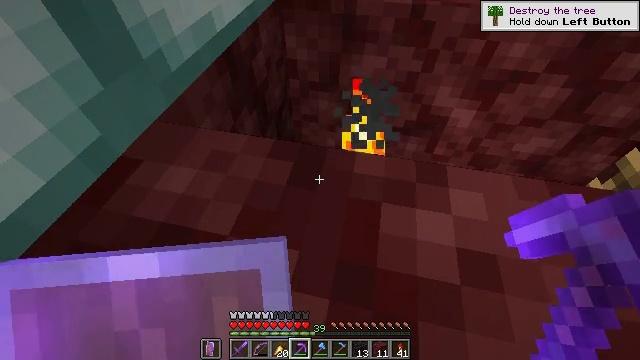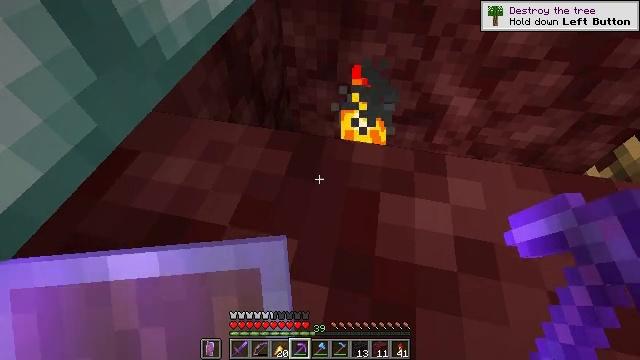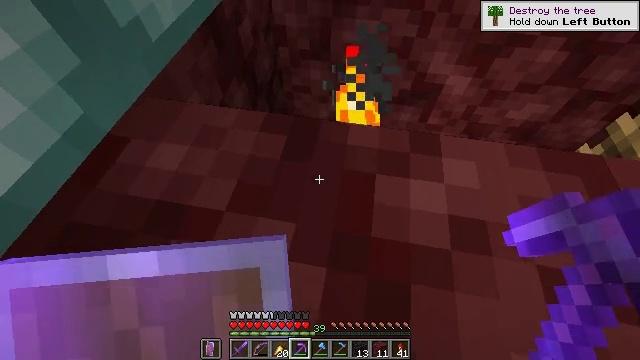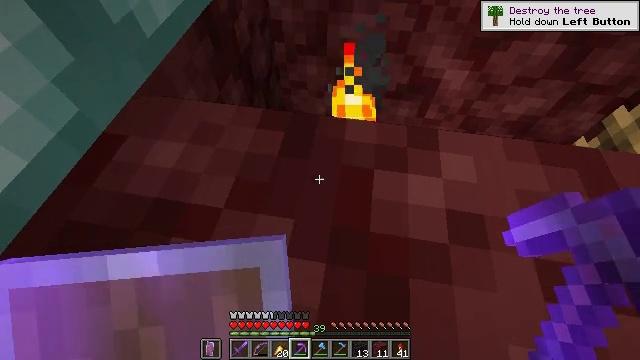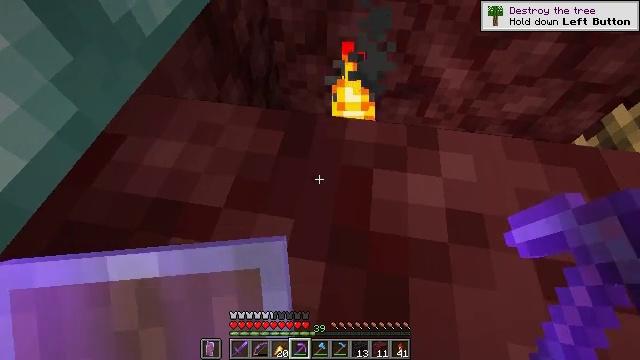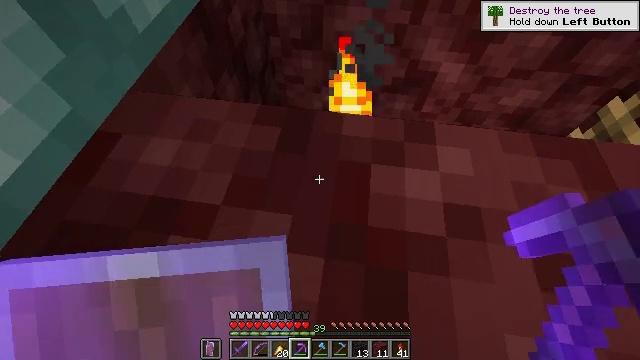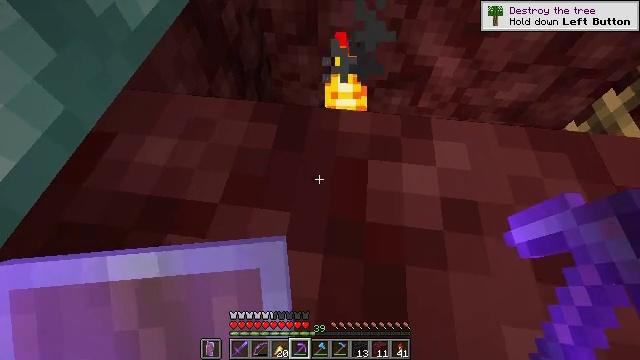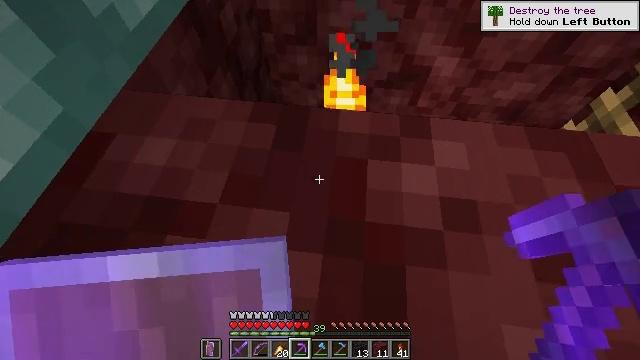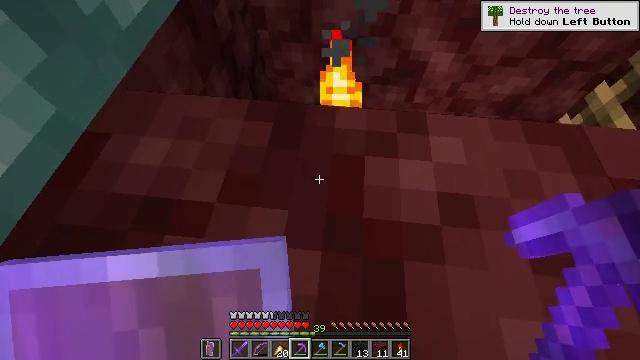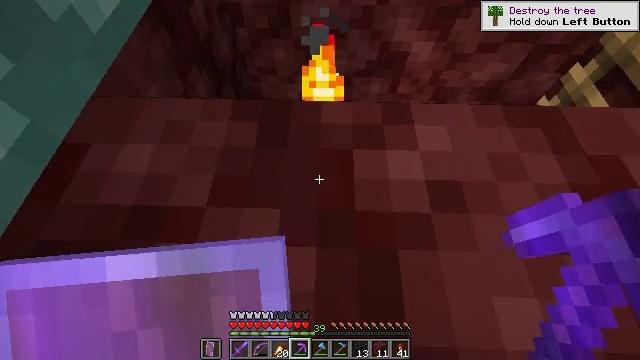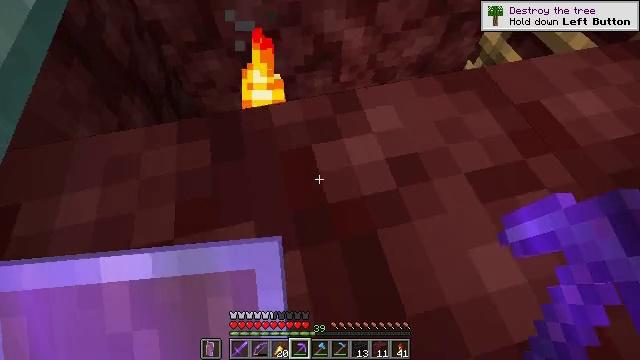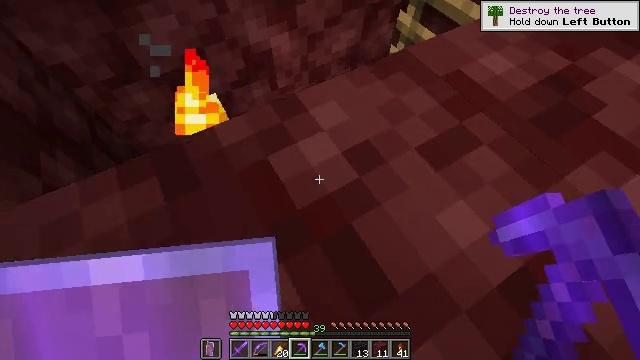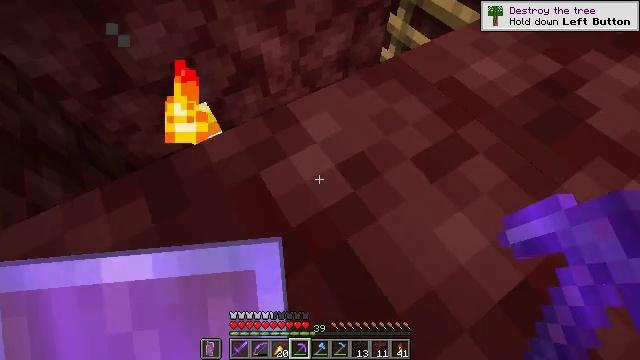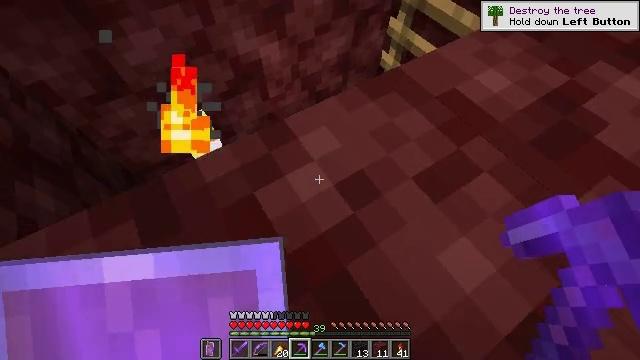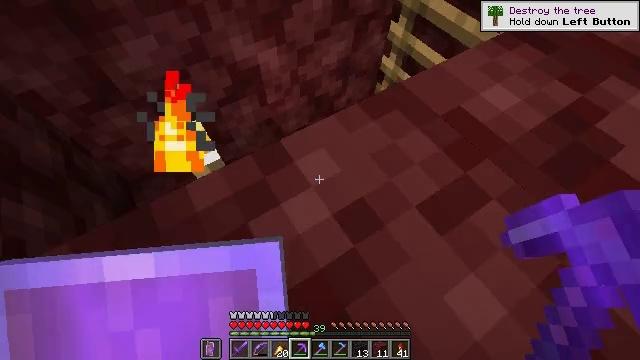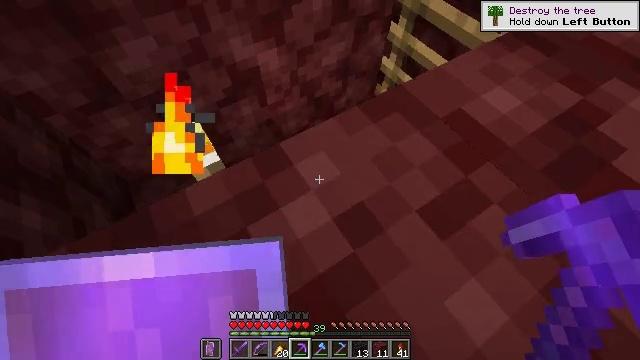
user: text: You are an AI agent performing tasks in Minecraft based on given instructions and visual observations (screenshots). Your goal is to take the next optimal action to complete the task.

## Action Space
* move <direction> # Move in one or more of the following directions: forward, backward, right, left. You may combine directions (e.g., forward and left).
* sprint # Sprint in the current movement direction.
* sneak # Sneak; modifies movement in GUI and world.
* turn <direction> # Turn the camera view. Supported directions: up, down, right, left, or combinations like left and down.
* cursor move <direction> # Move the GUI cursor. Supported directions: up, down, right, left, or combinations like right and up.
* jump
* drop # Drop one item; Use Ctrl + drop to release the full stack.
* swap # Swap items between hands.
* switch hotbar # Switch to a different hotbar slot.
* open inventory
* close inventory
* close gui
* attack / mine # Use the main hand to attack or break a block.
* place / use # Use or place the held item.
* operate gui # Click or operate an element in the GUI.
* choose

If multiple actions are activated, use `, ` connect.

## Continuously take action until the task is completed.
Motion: motion action
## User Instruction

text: Mine the sea lantern from the ocean monument.
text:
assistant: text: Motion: sneak, turn down
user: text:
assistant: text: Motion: sneak, turn right and down
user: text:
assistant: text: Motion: sneak
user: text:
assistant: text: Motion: no_op
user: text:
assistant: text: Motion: no_op
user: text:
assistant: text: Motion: turn right
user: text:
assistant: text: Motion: no_op
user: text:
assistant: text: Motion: turn right
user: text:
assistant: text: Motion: turn right
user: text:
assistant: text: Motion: turn right
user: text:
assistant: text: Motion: turn right
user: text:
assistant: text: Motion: move forward, turn right
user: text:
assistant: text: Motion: move forward
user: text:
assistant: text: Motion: move forward
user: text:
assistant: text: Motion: move forward
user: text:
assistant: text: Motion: move forward, turn down
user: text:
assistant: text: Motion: turn down
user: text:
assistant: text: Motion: turn down
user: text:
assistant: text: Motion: turn left and down
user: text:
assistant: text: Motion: turn left and down
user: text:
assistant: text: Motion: turn left and down
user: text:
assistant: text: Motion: turn left and down
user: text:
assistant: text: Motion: turn left and down
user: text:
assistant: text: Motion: turn left and down
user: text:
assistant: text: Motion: no_op
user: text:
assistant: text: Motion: no_op
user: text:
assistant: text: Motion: no_op
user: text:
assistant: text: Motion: no_op
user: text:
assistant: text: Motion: no_op
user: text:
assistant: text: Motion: no_op